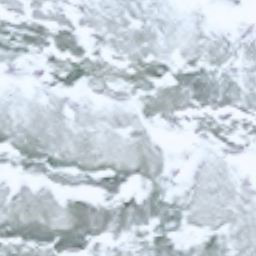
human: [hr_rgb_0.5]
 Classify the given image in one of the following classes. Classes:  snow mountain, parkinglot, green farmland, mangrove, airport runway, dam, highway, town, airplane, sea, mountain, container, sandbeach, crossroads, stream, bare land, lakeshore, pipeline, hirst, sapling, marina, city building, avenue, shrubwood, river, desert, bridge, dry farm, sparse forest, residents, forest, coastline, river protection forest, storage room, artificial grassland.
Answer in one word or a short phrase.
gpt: snow mountain